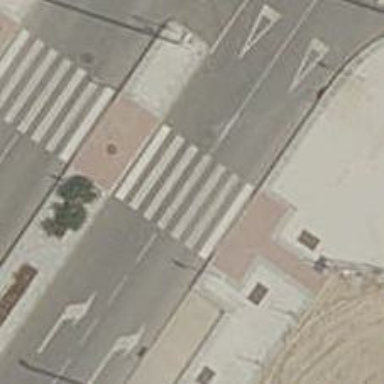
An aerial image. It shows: Uncontrolled zebra crossing on the road.